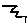
Label: zigzag